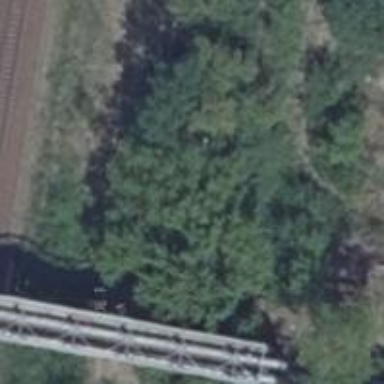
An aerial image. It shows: Abandoned spur railway.